Field crop: maize
Growth stage: 1
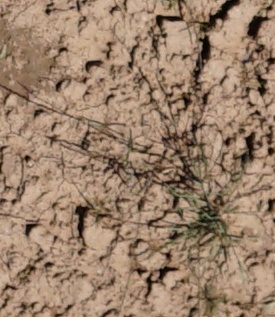
Species: lolium